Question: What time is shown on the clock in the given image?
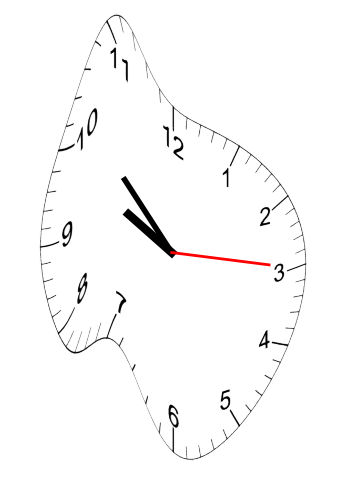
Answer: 09:52:15